Frequency: 55000
Velocity: 0,1705
Power: 35
Pulse duration: 0,0000001
Pass count: 1
Magnification: 10
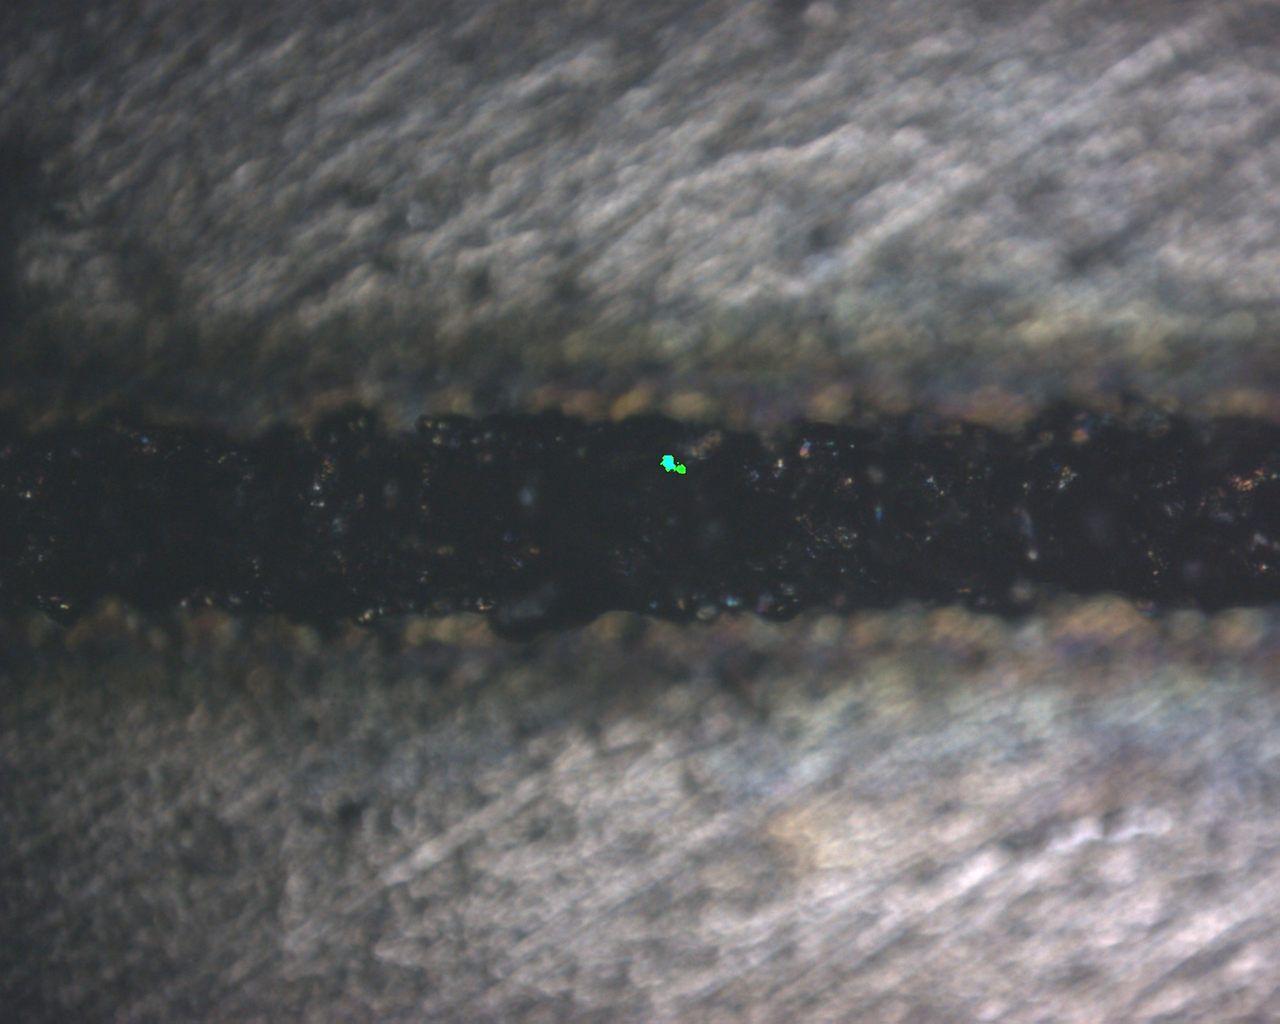
Measured width: 122.03
Other width: 80.864